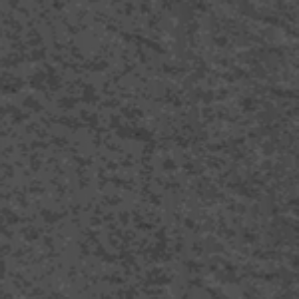
Label: frost